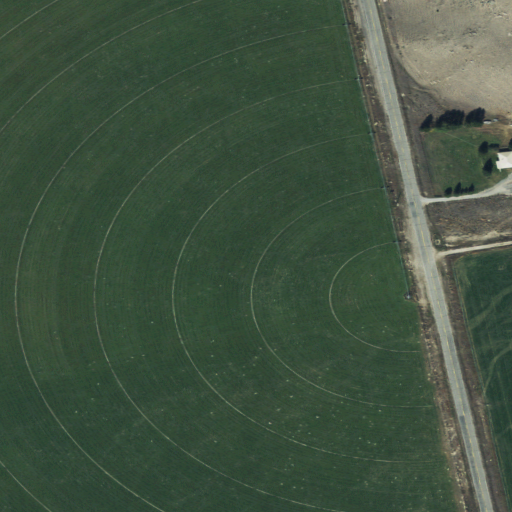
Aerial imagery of valley in Montana named Selway Gulch containing cultivated crops, pasture, low intensity development, shrub, open development, grassland, high intensity development, and medium intensity development